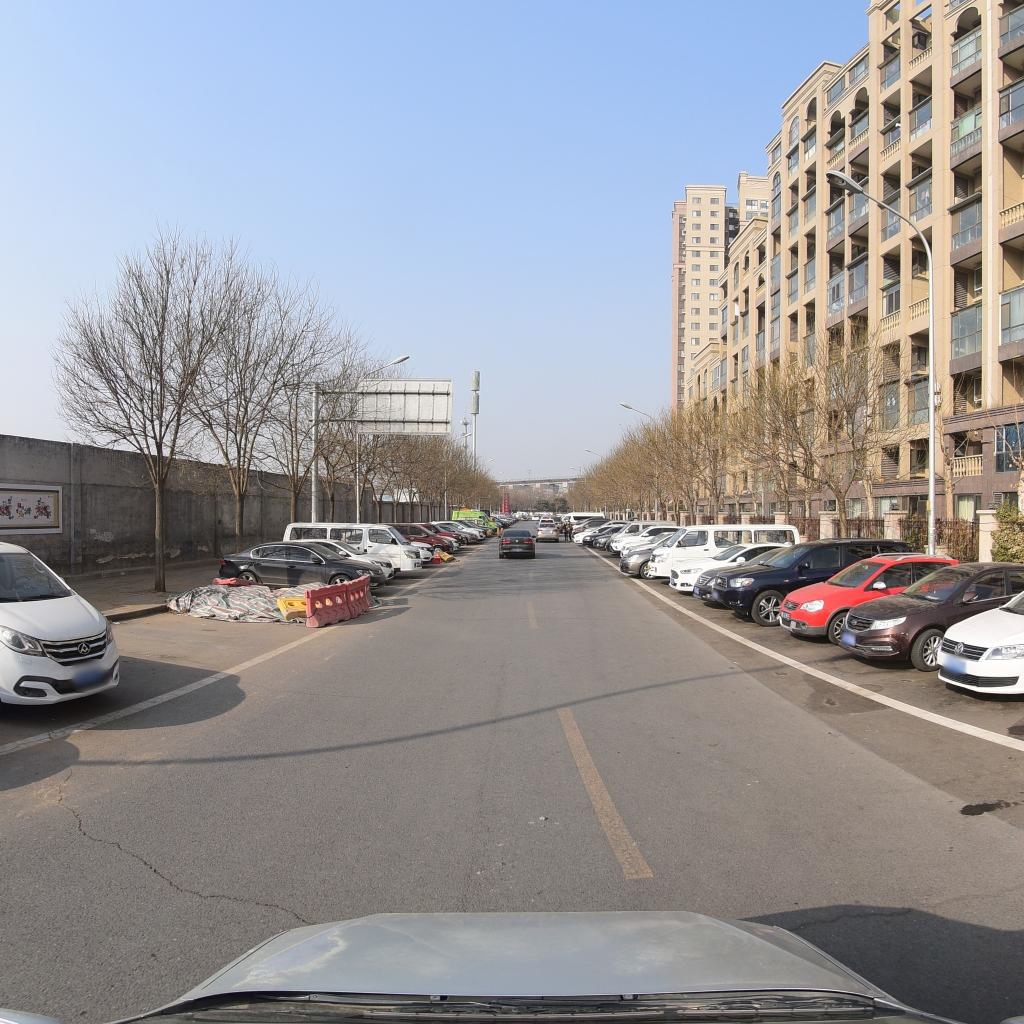
Region: Fengtai
Road damage annotations: transverse crack, transverse crack, transverse crack